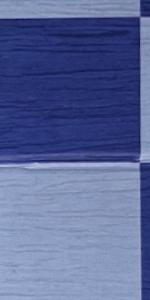
Label: Empty